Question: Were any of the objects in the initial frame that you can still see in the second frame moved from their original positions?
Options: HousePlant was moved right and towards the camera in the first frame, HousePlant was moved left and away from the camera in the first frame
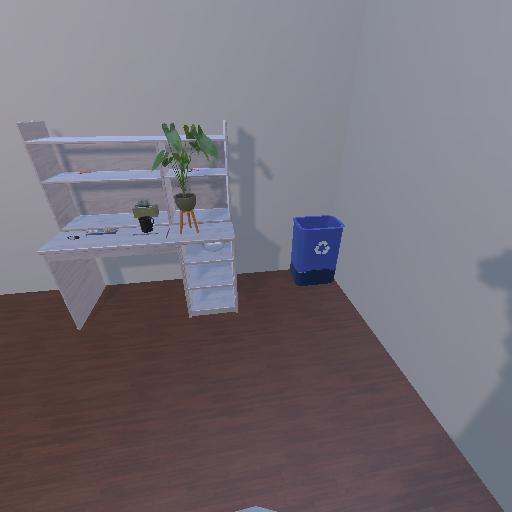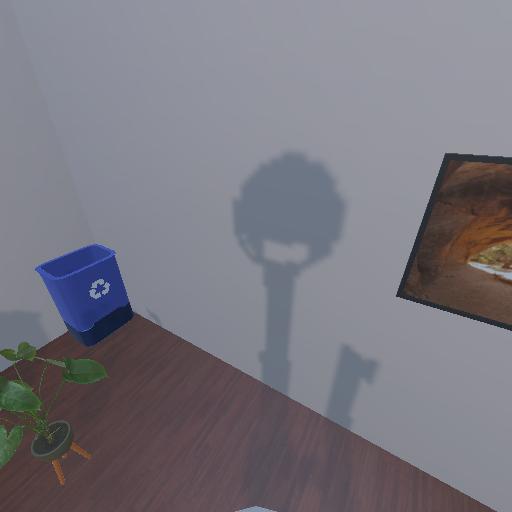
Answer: HousePlant was moved right and towards the camera in the first frame